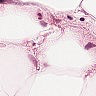
Metastatic tissue present: no